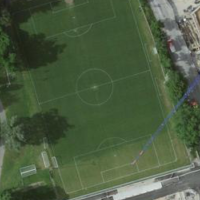
EUNIS habitat code: 53
Species observed at this site:
Arrhenatherum elatius